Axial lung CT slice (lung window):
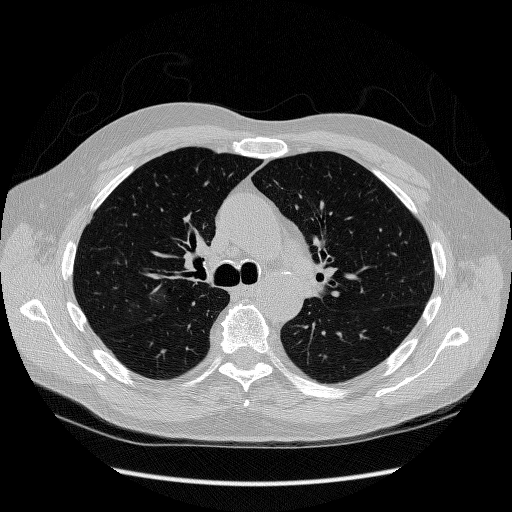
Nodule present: no